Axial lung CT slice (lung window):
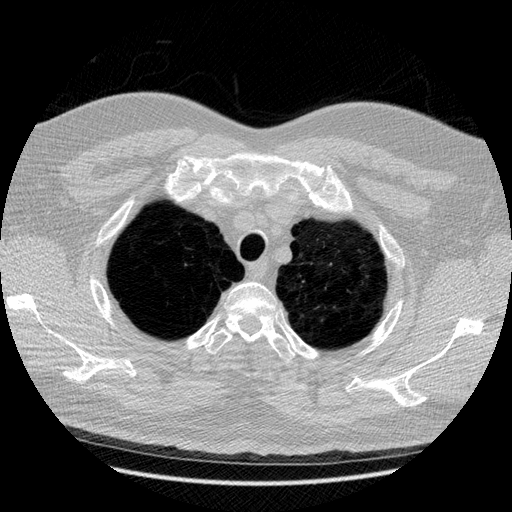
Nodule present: no